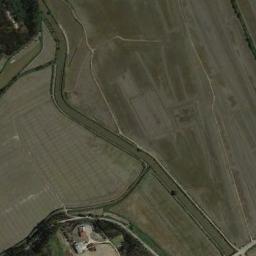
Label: river